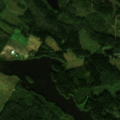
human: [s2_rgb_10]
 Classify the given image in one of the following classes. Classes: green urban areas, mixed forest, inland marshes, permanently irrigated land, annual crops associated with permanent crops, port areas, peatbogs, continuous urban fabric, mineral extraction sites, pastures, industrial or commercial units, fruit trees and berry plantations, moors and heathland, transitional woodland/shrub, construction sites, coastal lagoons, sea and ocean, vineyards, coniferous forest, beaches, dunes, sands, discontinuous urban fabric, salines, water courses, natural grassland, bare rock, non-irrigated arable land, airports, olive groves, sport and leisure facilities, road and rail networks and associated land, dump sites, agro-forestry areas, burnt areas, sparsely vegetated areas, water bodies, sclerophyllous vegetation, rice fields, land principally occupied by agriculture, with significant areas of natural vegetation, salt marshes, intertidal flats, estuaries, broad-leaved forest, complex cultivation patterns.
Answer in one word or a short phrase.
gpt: land principally occupied by agriculture, with significant areas of natural vegetation, coniferous forest, mixed forest, water bodies